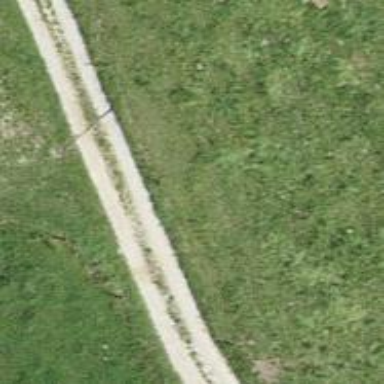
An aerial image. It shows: Unpaved unclassified road.